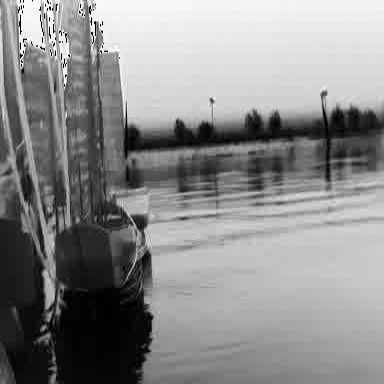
There is a sailboat in the infrared image.